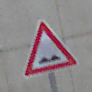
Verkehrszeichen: UnebeneFahrbahn
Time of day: MorningAfternoon
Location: Outdoor (Urban)
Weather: PartlyCloudy
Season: NotSpecified
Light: Natural